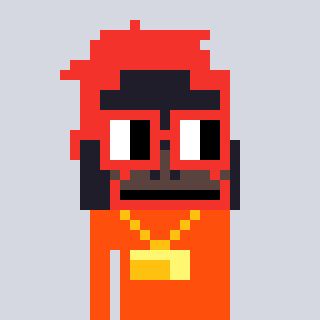
a pixel art character with square red glasses, a orangutan-shaped head and a orange-colored body on a cool background